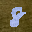
Label: 8